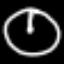
Label: clock